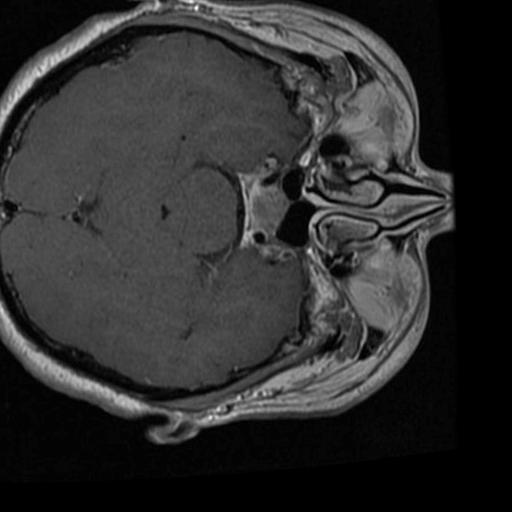
Label: brain_tumor